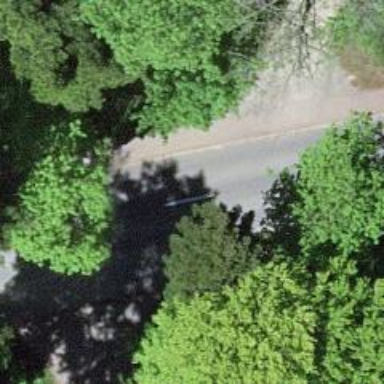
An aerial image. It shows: Sidewalk along the footway.